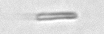
Label: fiber